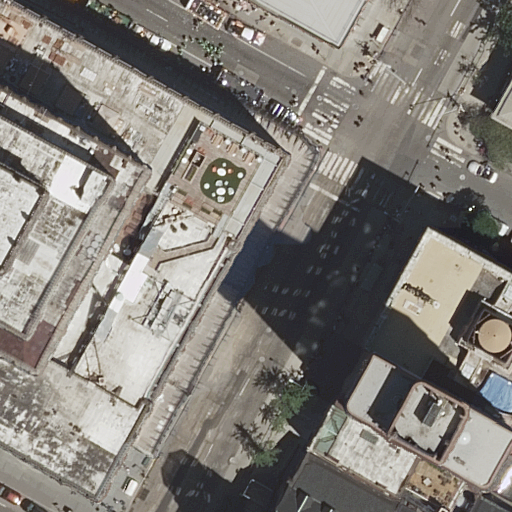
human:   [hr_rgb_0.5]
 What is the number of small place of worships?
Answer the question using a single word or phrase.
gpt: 0

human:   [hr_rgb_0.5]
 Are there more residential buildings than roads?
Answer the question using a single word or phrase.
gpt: yes

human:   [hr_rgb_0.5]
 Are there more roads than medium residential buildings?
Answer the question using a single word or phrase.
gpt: yes

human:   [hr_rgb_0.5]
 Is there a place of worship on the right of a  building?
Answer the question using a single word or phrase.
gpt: yes

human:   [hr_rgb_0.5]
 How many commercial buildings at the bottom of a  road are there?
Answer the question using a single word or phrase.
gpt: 0

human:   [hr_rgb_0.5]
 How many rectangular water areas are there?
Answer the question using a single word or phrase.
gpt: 0

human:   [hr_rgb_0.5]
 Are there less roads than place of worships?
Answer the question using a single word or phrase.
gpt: no

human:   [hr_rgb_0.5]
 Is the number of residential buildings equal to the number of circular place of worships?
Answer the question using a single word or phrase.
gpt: no

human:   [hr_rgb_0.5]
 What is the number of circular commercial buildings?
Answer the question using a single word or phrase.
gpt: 0

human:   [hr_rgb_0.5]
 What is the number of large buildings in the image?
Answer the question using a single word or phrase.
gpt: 1

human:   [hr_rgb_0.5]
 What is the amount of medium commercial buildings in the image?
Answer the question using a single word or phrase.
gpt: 0

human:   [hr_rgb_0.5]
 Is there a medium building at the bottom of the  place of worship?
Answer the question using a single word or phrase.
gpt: no

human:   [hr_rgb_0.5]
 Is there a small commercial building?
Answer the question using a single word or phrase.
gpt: no

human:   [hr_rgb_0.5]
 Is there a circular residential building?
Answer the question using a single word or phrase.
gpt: no

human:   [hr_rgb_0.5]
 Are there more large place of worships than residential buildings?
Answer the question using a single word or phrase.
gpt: no

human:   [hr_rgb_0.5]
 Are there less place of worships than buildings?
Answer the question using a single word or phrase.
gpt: yes

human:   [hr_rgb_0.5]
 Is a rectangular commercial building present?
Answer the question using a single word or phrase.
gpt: no

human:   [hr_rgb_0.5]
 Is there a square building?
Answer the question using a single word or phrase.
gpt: no

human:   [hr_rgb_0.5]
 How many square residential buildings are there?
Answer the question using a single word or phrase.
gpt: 0

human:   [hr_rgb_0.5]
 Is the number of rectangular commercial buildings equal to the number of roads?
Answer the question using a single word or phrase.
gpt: no

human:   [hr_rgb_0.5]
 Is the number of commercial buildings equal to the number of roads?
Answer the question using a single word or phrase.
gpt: no

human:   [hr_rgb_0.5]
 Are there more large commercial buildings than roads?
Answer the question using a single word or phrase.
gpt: no

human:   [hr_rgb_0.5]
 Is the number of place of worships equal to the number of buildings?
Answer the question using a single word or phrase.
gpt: no

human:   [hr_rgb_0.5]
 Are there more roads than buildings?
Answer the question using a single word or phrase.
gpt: no

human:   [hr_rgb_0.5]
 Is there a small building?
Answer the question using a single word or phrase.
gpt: yes

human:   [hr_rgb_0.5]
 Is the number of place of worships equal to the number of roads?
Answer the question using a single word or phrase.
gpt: no

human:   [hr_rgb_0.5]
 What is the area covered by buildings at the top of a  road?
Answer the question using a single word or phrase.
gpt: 448m2

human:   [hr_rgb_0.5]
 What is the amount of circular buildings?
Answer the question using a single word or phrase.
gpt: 0

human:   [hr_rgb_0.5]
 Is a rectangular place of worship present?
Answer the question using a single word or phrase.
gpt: yes

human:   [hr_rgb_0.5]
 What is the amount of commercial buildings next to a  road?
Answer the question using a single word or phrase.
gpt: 0

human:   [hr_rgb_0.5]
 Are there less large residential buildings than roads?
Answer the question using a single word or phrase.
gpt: yes

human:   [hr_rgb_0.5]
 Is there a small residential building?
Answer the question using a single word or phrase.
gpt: yes

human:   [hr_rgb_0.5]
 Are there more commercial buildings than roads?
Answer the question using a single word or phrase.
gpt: no

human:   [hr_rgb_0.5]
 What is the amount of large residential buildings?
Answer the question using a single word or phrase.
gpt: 1

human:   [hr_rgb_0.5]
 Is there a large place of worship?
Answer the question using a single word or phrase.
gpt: no

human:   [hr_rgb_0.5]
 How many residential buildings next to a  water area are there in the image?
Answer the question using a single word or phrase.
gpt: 0